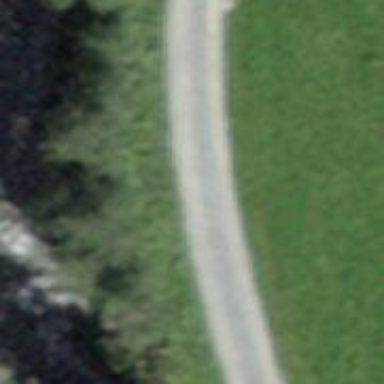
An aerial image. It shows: Gravel track with grade2 quality.